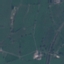
Label: Pasture